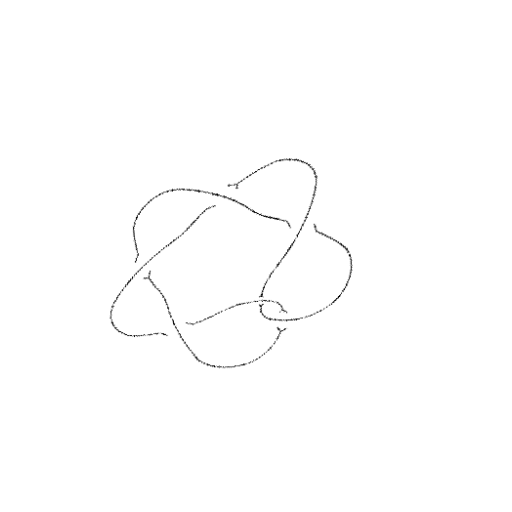
Crossing number: 6